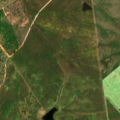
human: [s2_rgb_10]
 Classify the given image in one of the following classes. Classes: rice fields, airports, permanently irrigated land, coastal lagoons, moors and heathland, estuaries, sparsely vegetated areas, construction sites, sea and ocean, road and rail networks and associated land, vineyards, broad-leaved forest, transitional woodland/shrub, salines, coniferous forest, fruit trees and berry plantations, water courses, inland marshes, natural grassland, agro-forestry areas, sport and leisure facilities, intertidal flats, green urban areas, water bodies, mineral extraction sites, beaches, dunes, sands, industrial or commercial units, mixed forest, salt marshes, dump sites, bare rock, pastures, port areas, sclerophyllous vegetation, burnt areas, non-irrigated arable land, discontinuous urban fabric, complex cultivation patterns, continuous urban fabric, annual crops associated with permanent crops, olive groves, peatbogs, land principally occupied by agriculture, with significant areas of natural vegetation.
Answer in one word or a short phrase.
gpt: continuous urban fabric